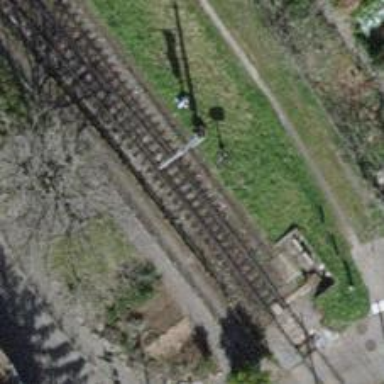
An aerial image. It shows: Railway switch.